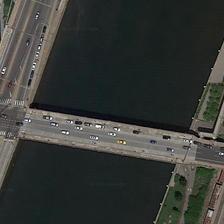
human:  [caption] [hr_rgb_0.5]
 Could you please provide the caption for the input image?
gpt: the bridge makes the residential area and business dictrict connected with each other .

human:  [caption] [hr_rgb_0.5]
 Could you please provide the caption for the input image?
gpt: a bridge is on a river with several buildings on two sides of it .

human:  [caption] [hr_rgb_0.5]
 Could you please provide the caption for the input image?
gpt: a bridge across a dark blue river and near by a white building .

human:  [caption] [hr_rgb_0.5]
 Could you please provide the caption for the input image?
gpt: several buildings are in two sides of a river with a bridge .

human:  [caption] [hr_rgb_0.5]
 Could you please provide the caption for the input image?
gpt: a bridge with many cars running on it connected two city subdivisions .